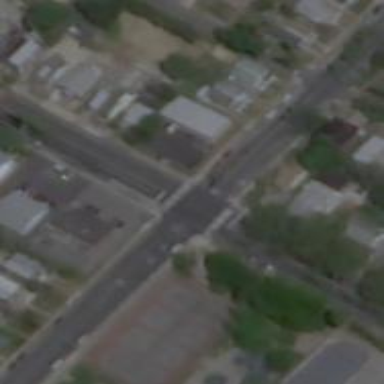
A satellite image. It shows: Marked road crossing.